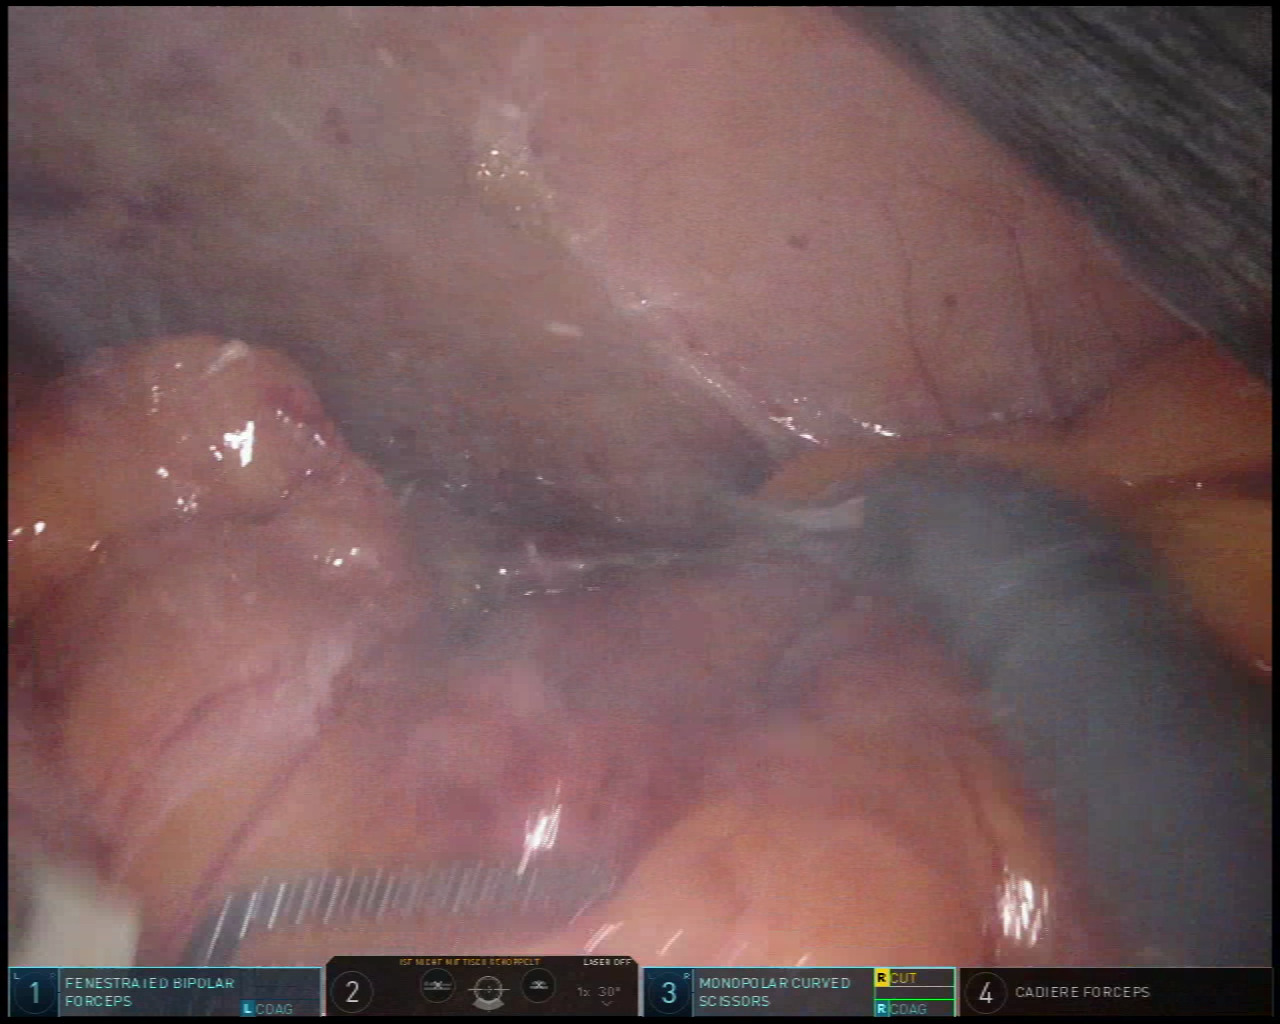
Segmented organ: abdominal_wall
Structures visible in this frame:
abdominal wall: yes
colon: yes
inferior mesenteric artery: no
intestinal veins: no
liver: no
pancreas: no
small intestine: no
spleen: no
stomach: no
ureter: no
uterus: no
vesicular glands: no